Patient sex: M
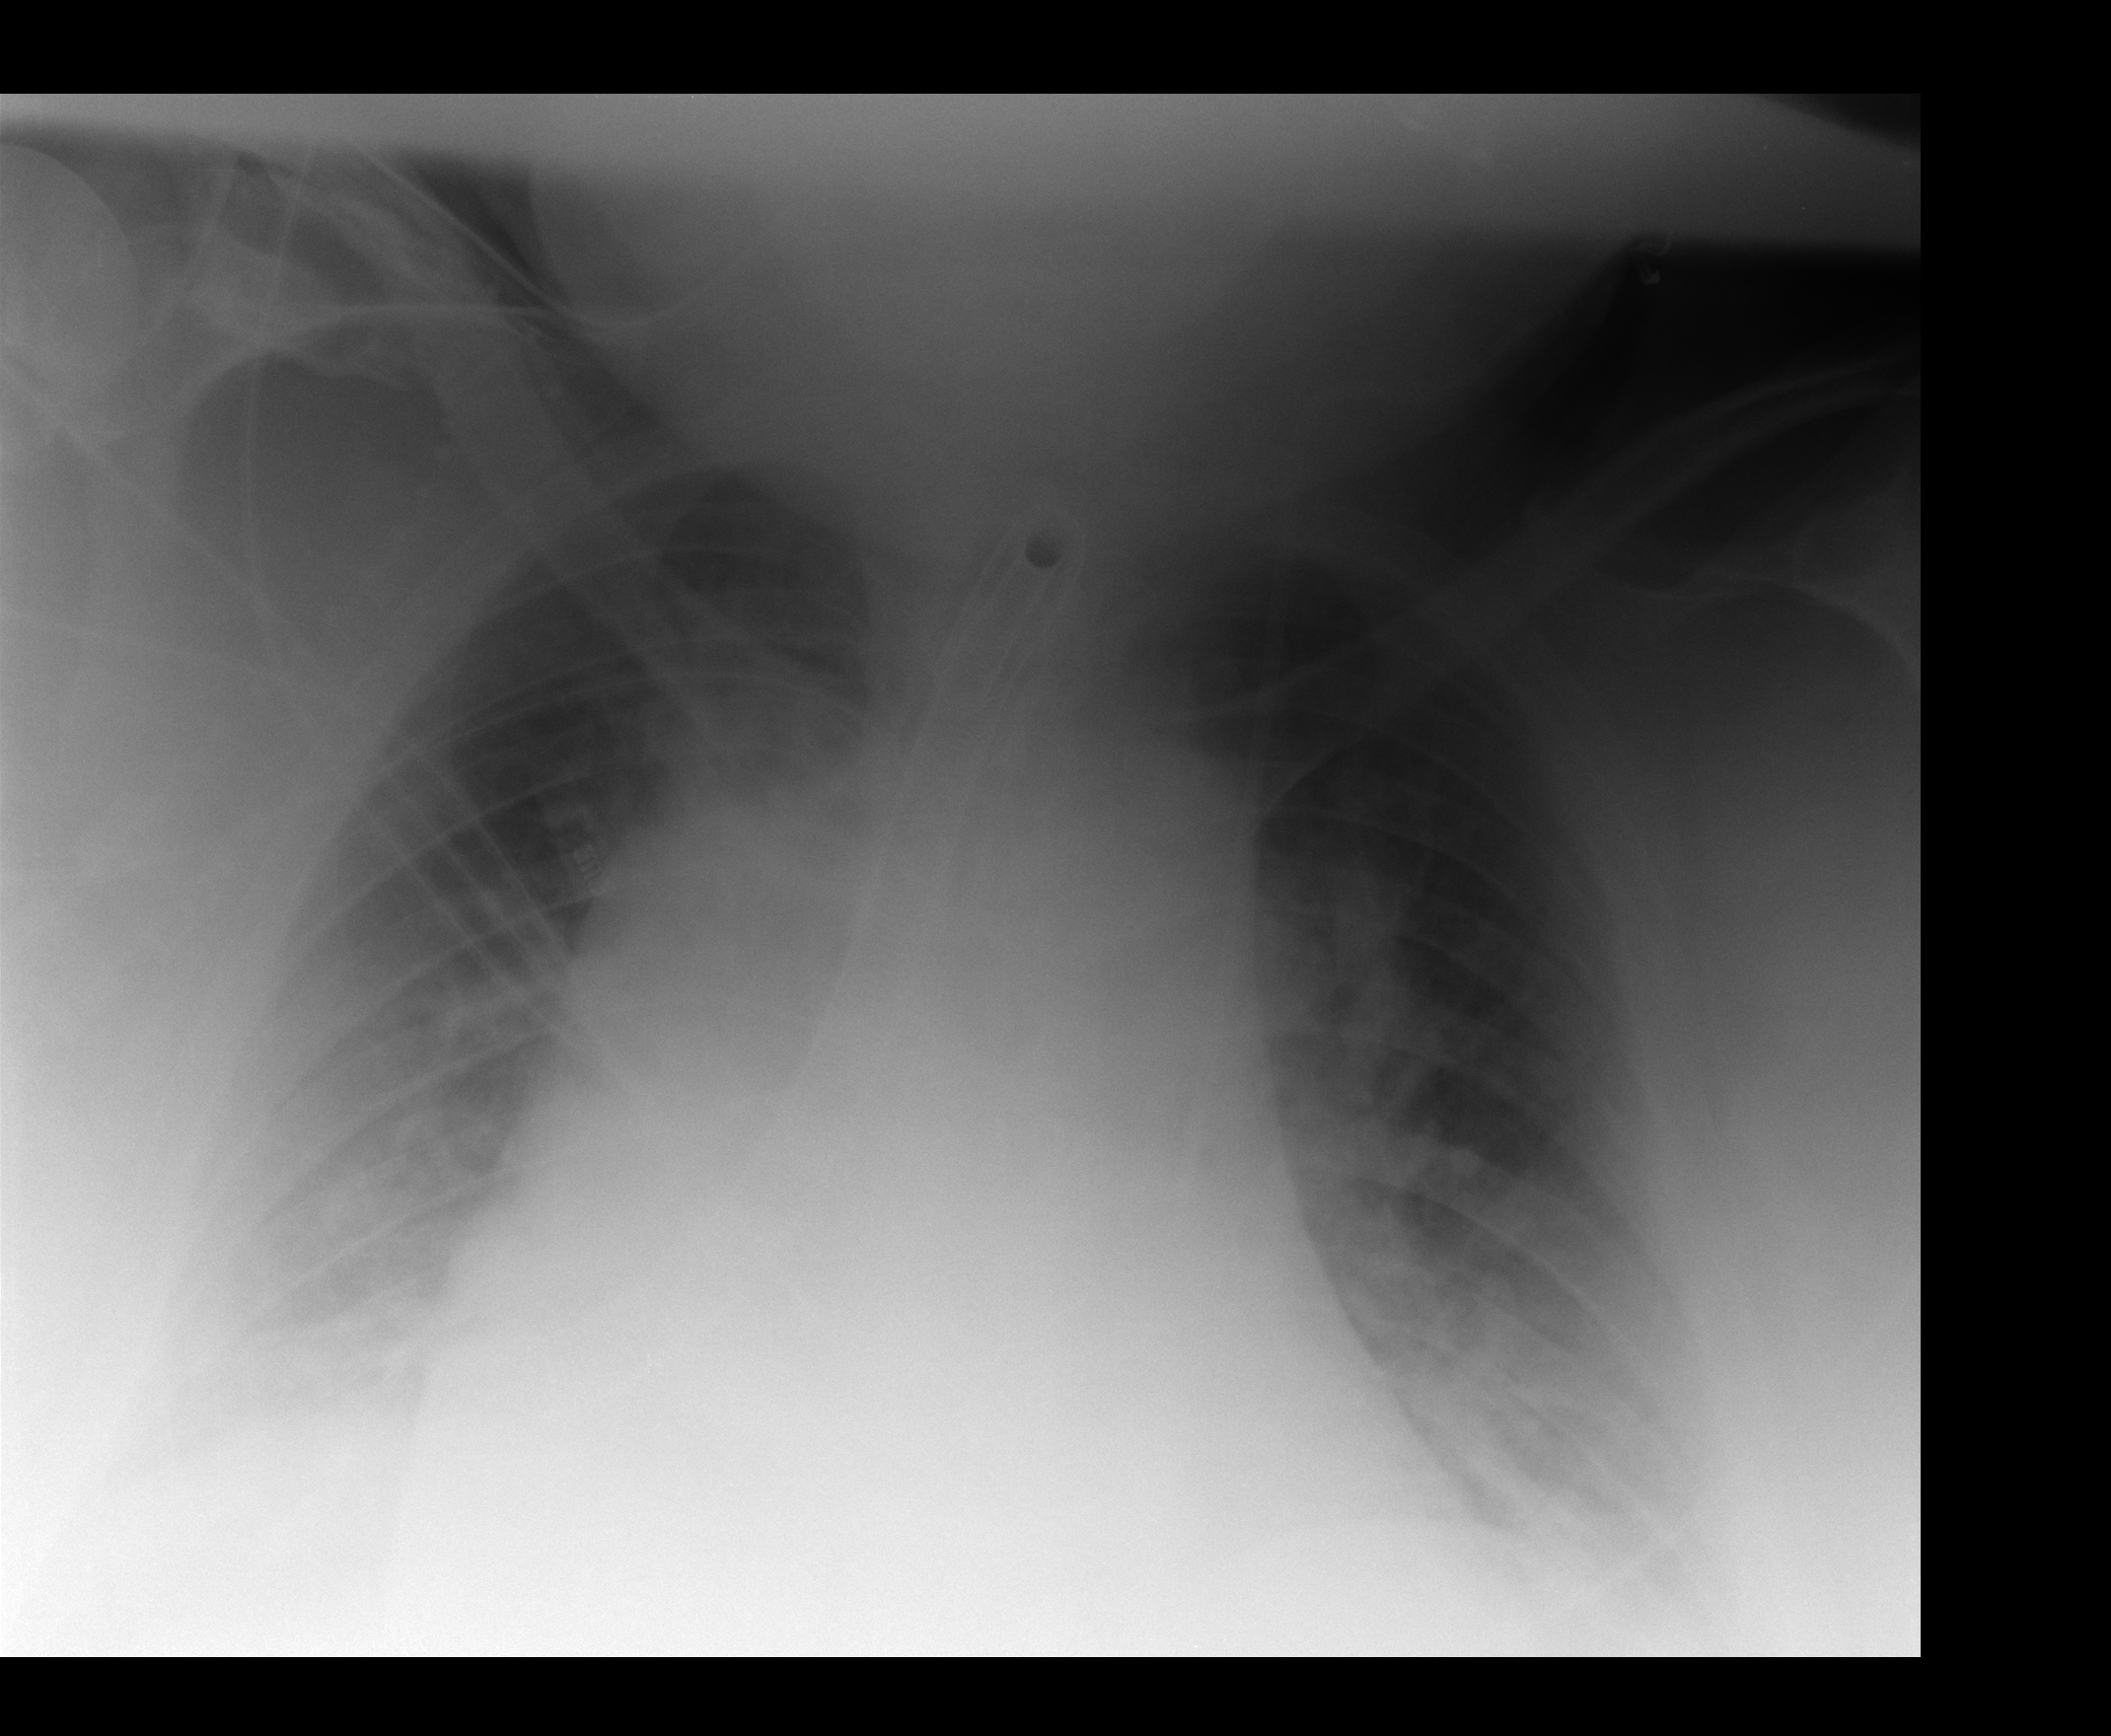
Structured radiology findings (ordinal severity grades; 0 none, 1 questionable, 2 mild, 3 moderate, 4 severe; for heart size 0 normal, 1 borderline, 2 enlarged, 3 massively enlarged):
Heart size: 2
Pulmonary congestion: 1
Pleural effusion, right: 2
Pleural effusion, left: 2
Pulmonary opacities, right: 0
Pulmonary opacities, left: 0
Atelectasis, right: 2
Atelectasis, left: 2